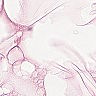
Metastatic tissue present: no